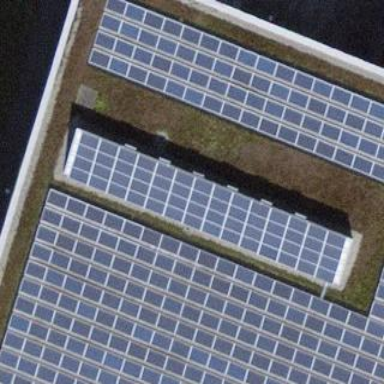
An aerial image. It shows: Solar power generator.